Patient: sex M, age 76
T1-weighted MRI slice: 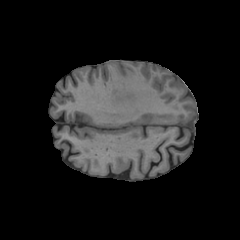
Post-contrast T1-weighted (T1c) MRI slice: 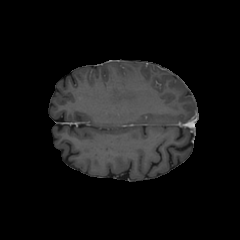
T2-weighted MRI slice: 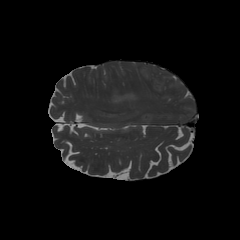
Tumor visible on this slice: yes
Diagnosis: Glioblastoma, IDH-wildtype
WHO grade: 4